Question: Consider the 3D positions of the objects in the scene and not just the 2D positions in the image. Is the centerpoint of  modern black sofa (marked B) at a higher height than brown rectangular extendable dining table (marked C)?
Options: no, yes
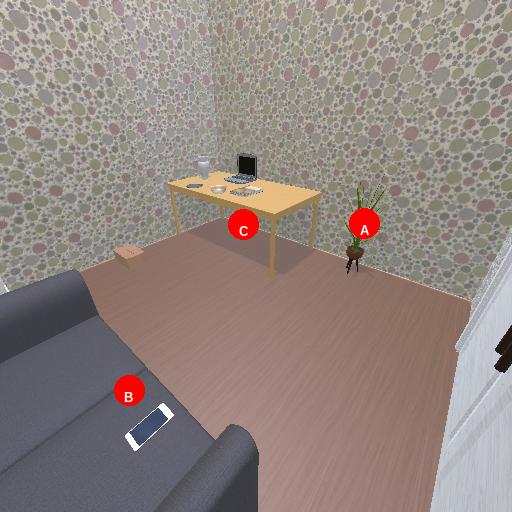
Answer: no